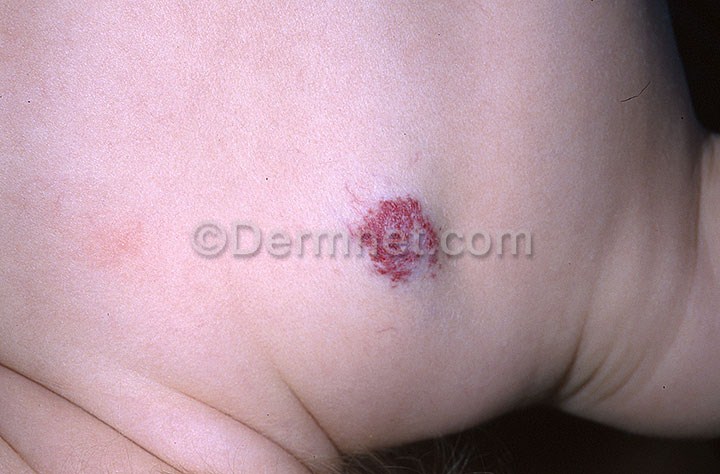
Disease: Vascular Tumors